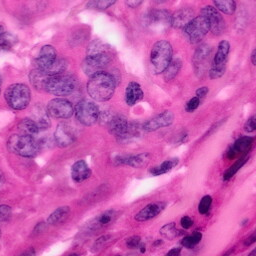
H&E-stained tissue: Pancreatic